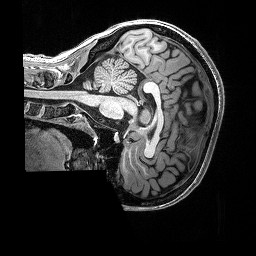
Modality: T1w
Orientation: sagittal
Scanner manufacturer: siemens
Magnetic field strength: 3 T
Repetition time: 2.53 s
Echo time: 0.0033 s